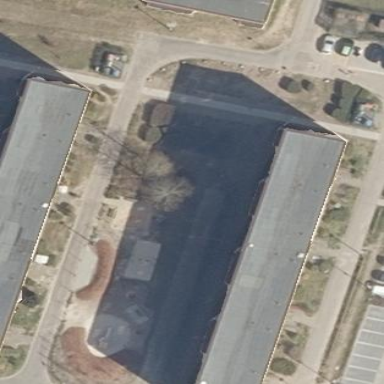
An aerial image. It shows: Building with apartments and flat roof.